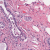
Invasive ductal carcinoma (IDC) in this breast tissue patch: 0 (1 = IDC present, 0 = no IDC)